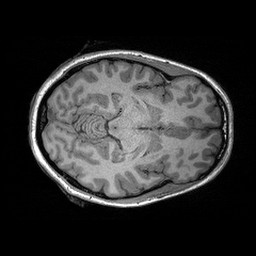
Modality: T1w
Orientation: axial
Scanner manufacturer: siemens
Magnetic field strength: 3 T
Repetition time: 2.3 s
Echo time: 0.00298 s